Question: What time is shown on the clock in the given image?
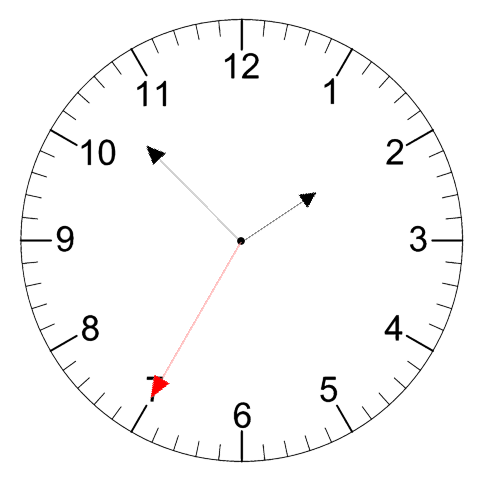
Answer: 01:52:35